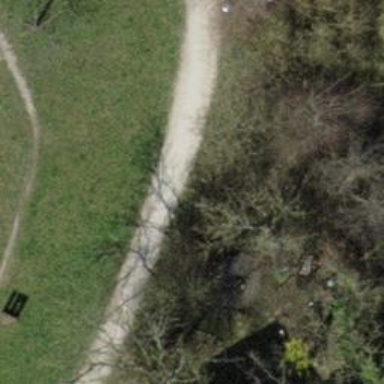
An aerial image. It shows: Footway with surface of fine gravel.